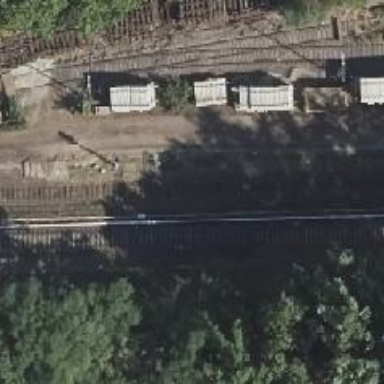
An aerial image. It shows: Electrified rail railway.